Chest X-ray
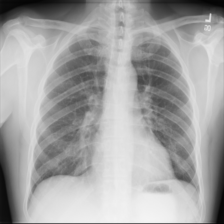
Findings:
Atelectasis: negative
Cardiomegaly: negative
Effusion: negative
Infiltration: negative
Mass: negative
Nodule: negative
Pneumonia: negative
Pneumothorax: negative
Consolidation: negative
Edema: negative
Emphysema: negative
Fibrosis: negative
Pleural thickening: negative
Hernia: negative